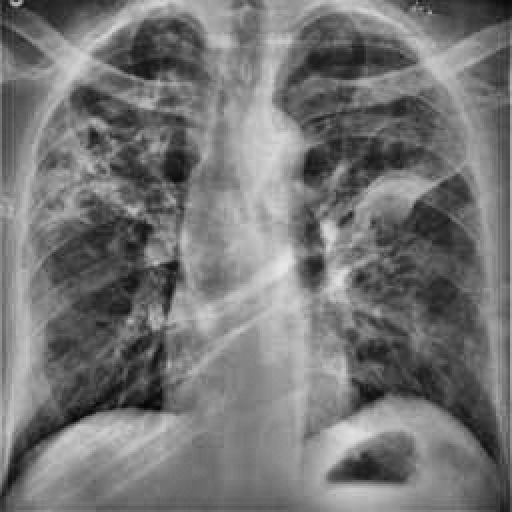
Finding: TUBERCULOSIS